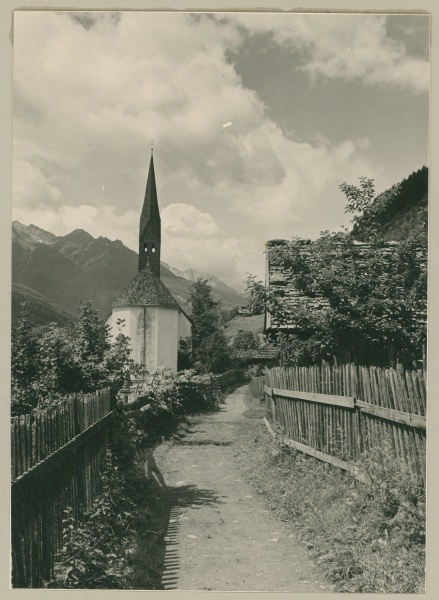
Institution: Österreichisches Museum für Volkskunde Wien
Schlagwörter: baum, berg, blätter, himmel, laub, schatten, weiß, wolken, bäume, grün, kirchturm, landschaft, stadt, äste, blumen, fenster, grau, holz, licht, schwarz, blick, dach, gebäude, gras, haus, schloss, weg, wiese, wolke, zaun, hochformat, alt, spitze, häuser, hügel, natur, strauch, büsche, gebüsch, gehen, hütte, kirche, pfad, sträucher, trampelpfad, land, pflanzen, landleben, turm, garten, sommer, ruhe, laufen, berge, gebirge, gipfel, dorf, dächer, berglandschaft, herbst, latten, lattenzaun, winter, zäune, holzzaun, spitz, flucht, foto, fotografie, scheune, bayern, glaube, kreuz, wandern, alpen, berggipfel, schwarz weiss, gehweg, österreich, photo, himme, glocke, jesus, schiefer, dorfkirche, kapelle, obstbäume, stauden, gärten, grü, tirol, fotographie, bau, gestrüp, wanderweg, bewuchs, hausdach, spitzdach, spazierweg, früher, begrenzung, nostalgie, schotterweg, sommernachmittag, liocht, himm, eberge, landschaftsweg, sw foto mit gelbfilter!, schoener weg, kirche wie rakete, gläuniger